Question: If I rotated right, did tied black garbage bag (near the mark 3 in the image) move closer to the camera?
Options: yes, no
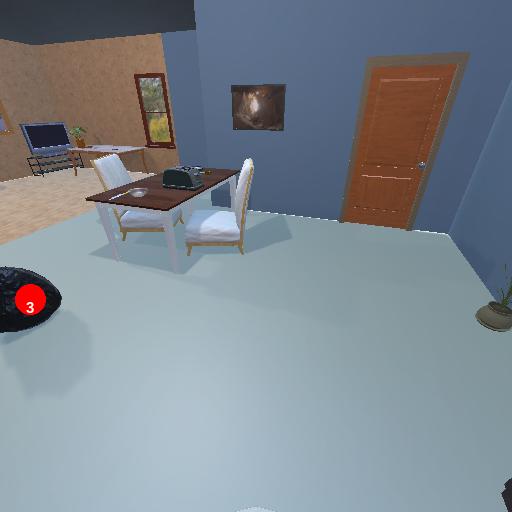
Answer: yes